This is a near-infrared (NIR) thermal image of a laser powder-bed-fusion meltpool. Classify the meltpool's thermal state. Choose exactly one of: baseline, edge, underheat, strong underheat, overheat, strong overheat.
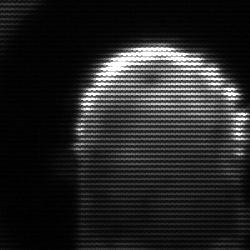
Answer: baseline